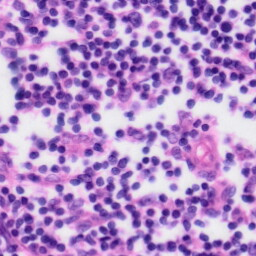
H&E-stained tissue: Tonsil